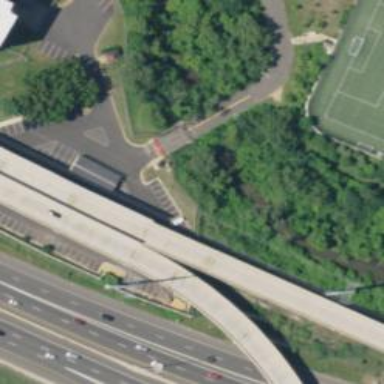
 passing over bridge. It serves as access road to detention facility."